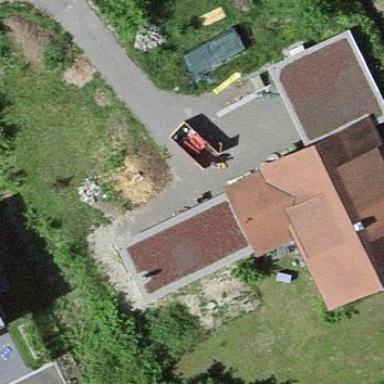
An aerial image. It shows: Building.